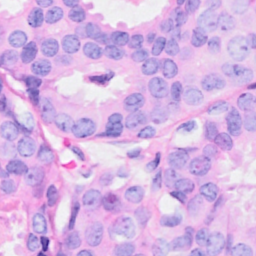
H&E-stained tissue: Breast